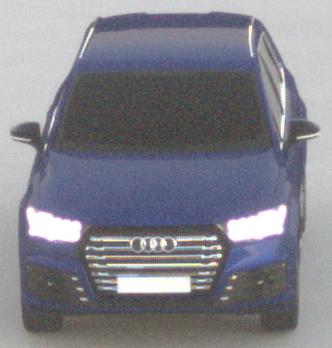
Make: Audi
Model: SQ7
Detailed model: -
Model produced from: 2016
Model produced until: 2018
Doors: 5
Color: blue
Road condition: dry road
Daytime: sunrise or sunset
Contrast: low contrast